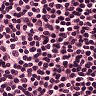
Metastatic tissue present: no